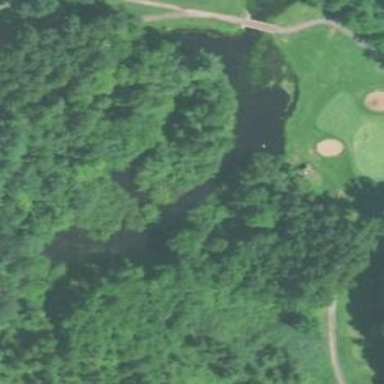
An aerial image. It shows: Water hazard on golf course. The hazard is natural water feature.